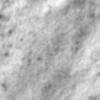
Label: no_change